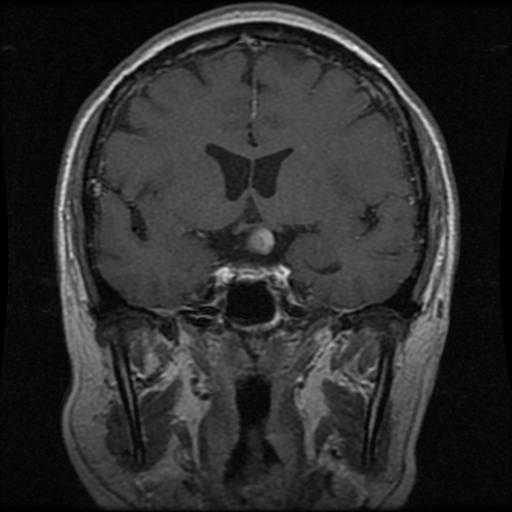
Label: pituitary